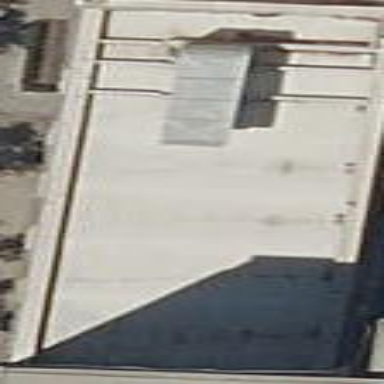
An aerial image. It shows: Part of building.